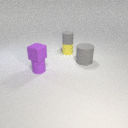
small purple rubber cylinder to the left of small yellow rubber cylinder